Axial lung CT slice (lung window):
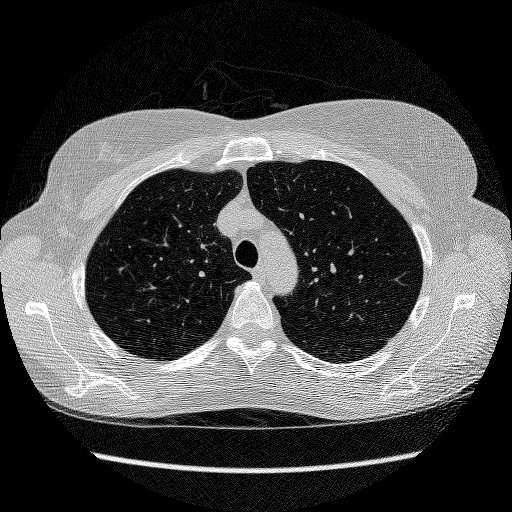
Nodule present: no